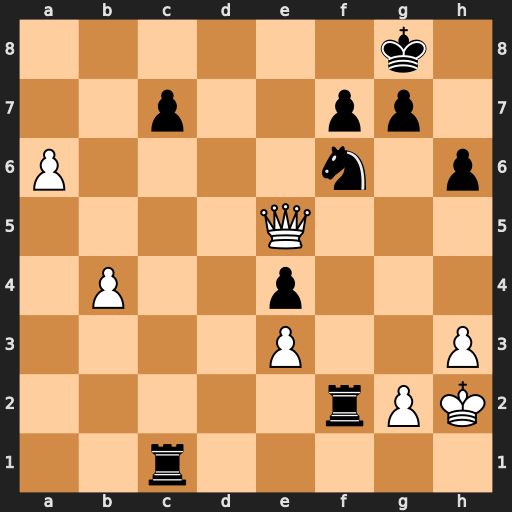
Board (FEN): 6k1/2p2pp1/P4n1p/4Q3/1P2p3/4P2P/5rPK/2r5
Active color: w
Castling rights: -
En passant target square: -
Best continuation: a7 Ra2 Qa5 Rxa5 bxa5